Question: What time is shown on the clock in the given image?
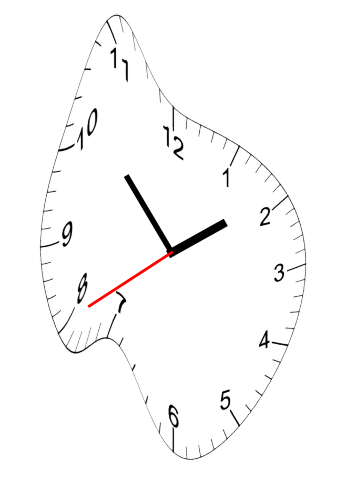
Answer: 01:52:40